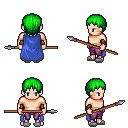
a pixel art fantasy rpg character, male body template, human, light skin, blue cape, magenta pants, green plain hairstyle, leather bracers, white slippers, spear, four views (front, back, left, right), 2x2 character sprite sheet, small pixel art, hard edges, no anti-aliasing